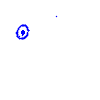
Particle: pion